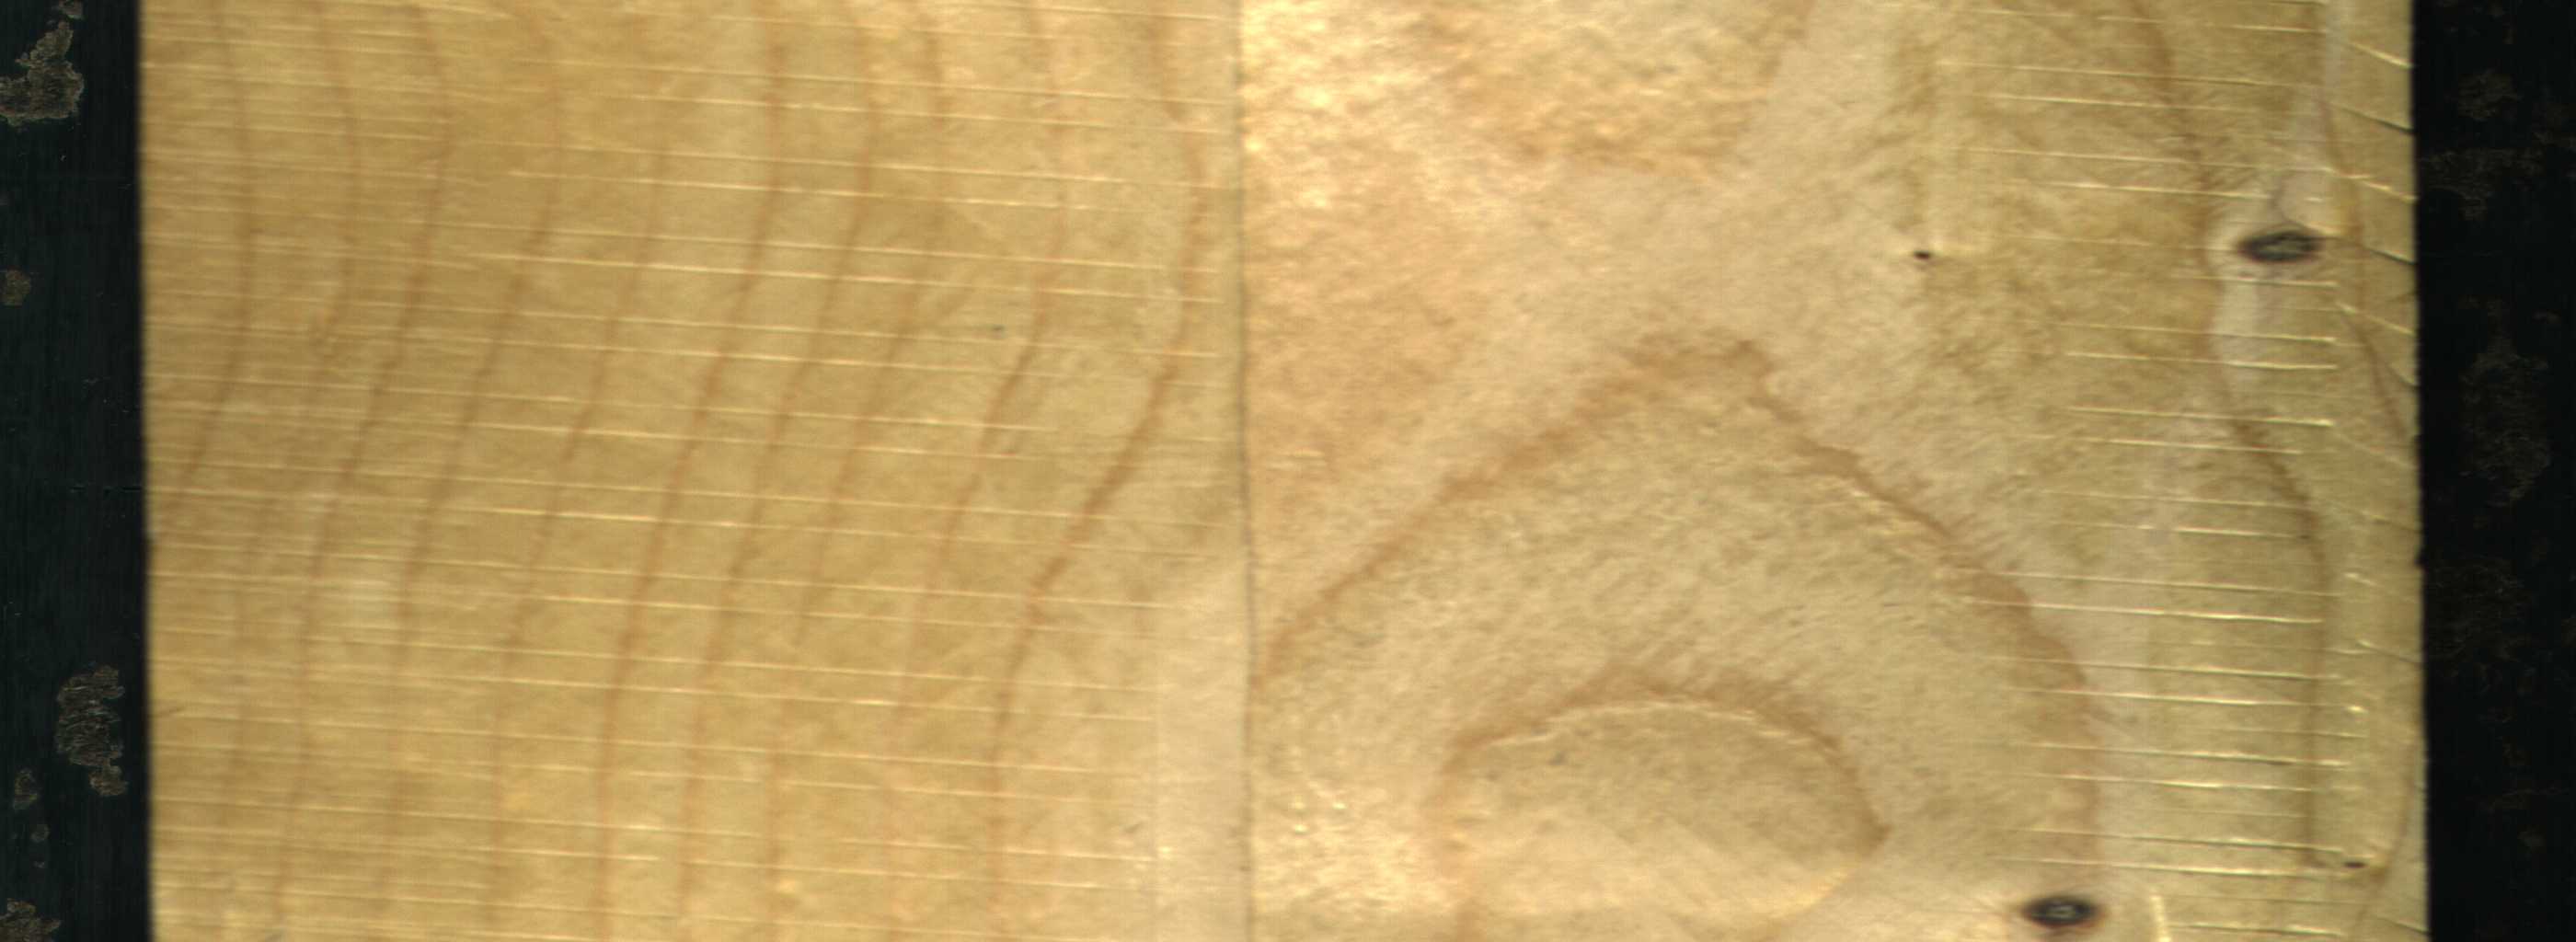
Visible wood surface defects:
Dead_Knot
Dead_Knot